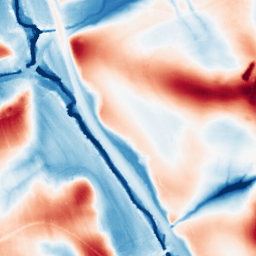
Category: edge_preserving
Decomposition family: guided
Decomposition parameters: radius: 32
eps: 0.001
Upsampling method: sinc_hamming
Upsampling parameters: scale: 4
kernel_size: 8
Upsampling scale: 4